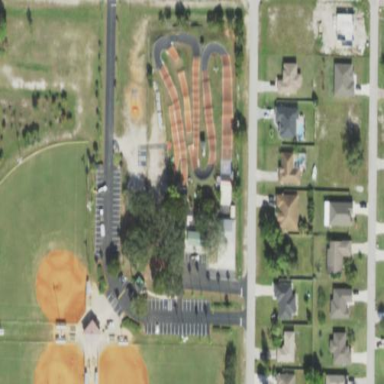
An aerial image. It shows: Dirt track in leisure land area designed for BMX sports.